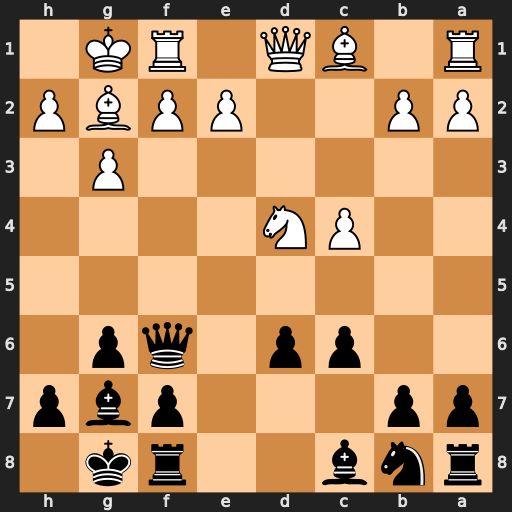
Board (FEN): rnb2rk1/pp3pbp/2pp1qp1/8/2PN4/6P1/PP2PPBP/R1BQ1RK1
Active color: b
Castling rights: -
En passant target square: -
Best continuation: Qxd4 Qxd4 Bxd4